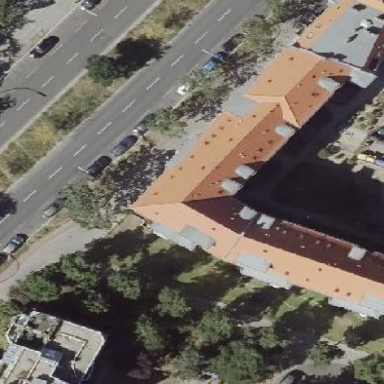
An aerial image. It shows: Hipped roof apartment building.